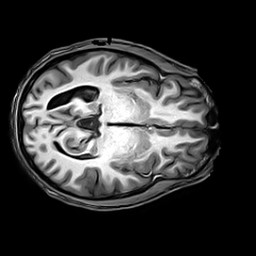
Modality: T1w
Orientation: axial
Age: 22
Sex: male